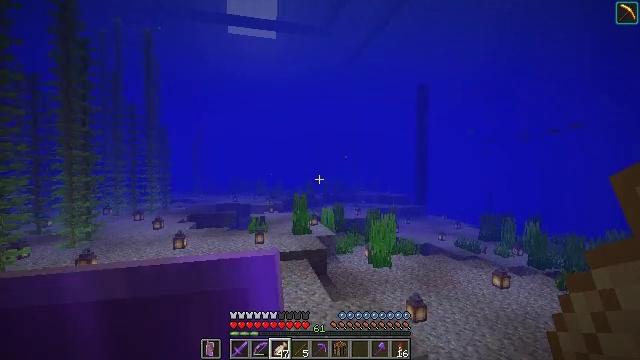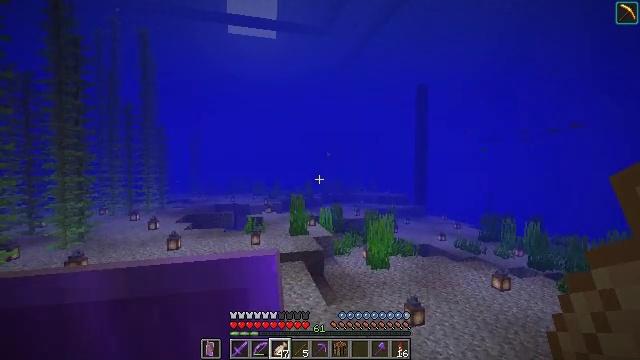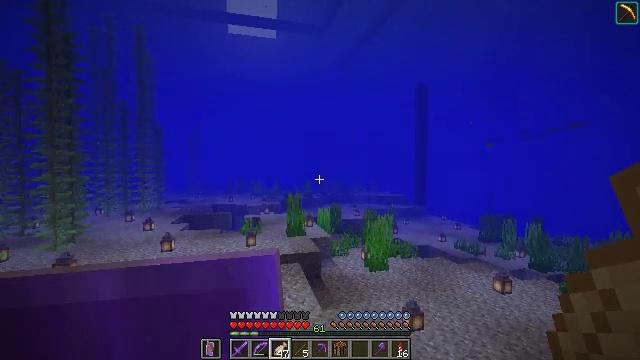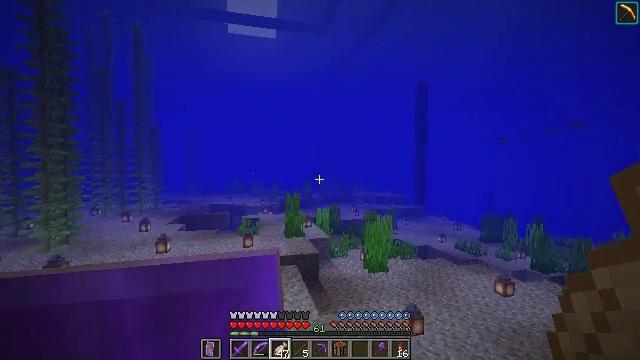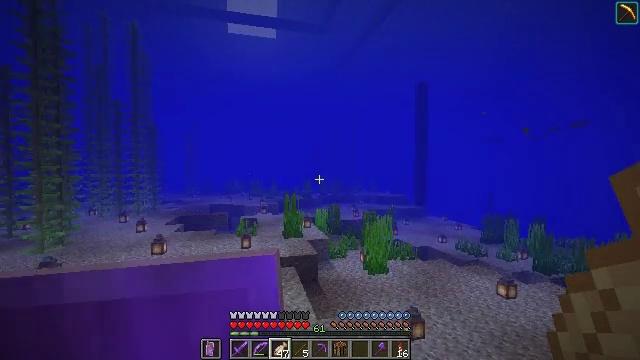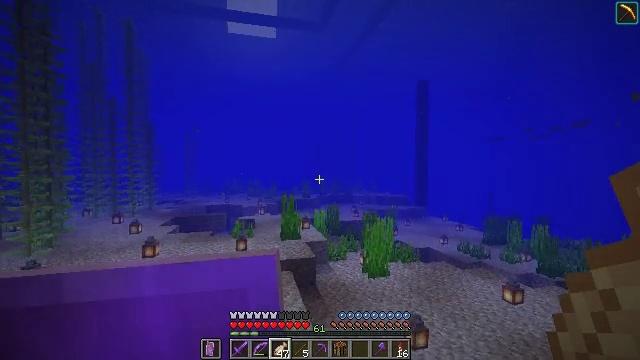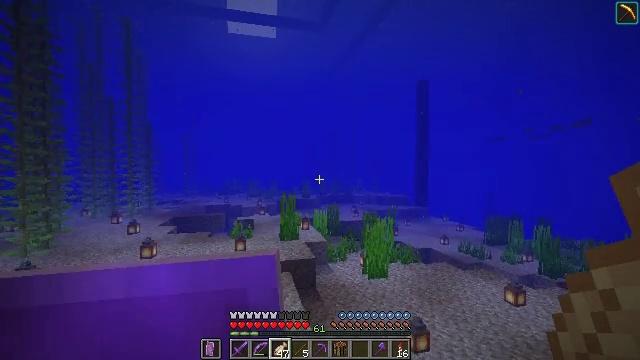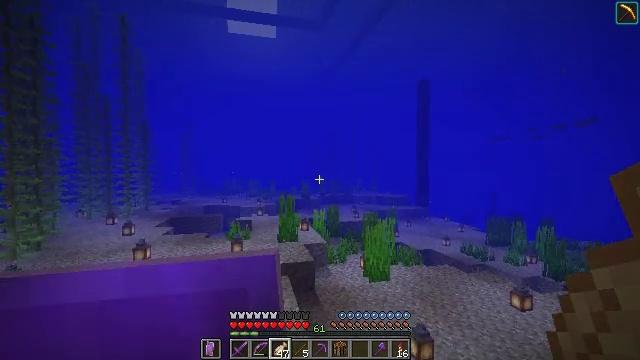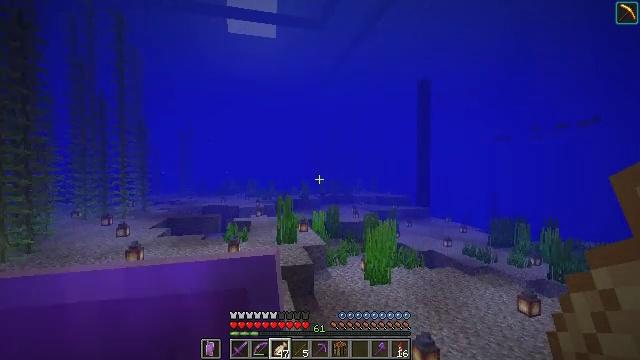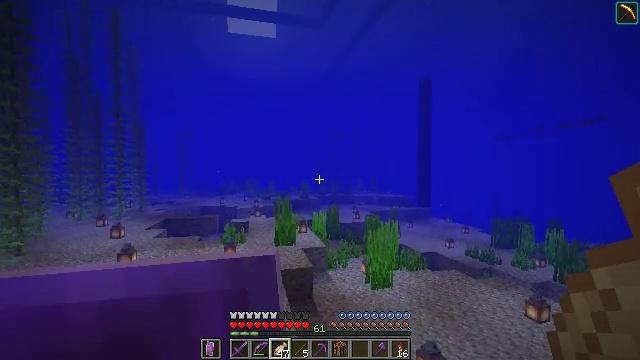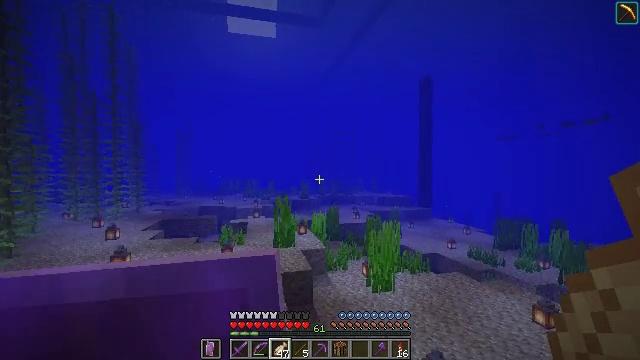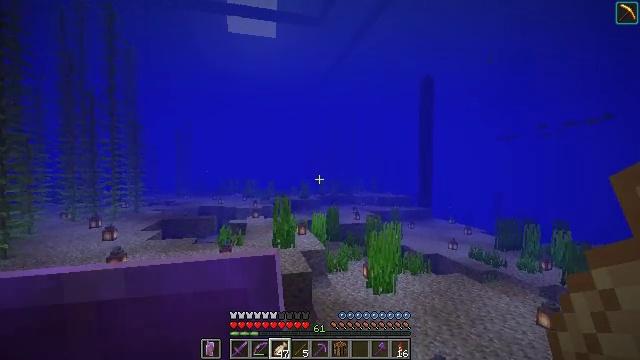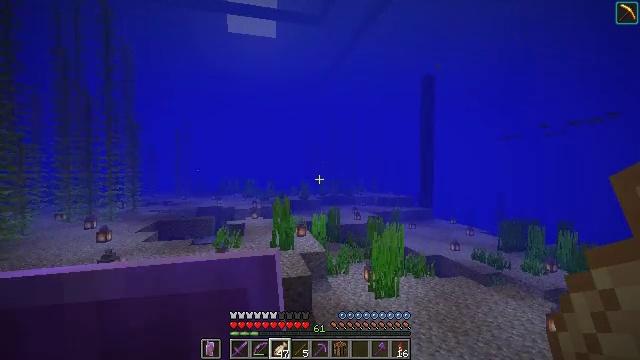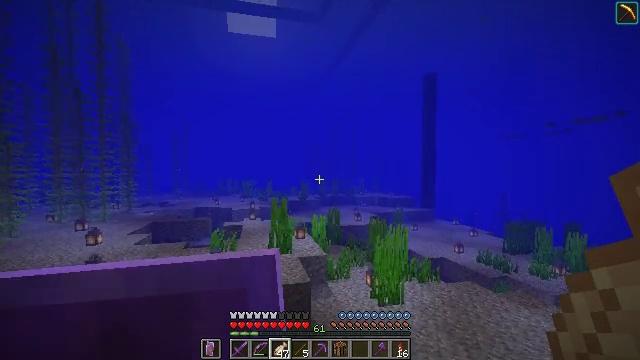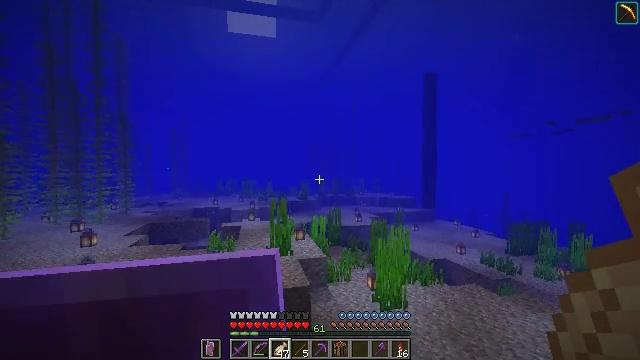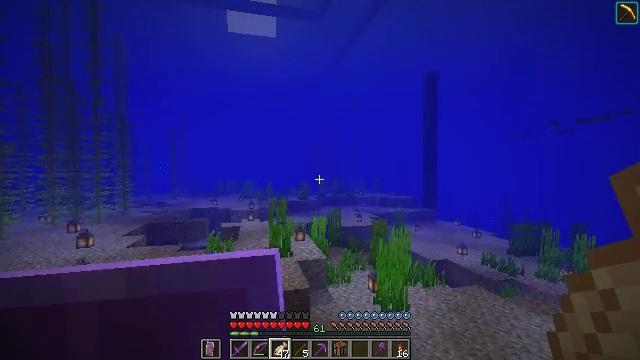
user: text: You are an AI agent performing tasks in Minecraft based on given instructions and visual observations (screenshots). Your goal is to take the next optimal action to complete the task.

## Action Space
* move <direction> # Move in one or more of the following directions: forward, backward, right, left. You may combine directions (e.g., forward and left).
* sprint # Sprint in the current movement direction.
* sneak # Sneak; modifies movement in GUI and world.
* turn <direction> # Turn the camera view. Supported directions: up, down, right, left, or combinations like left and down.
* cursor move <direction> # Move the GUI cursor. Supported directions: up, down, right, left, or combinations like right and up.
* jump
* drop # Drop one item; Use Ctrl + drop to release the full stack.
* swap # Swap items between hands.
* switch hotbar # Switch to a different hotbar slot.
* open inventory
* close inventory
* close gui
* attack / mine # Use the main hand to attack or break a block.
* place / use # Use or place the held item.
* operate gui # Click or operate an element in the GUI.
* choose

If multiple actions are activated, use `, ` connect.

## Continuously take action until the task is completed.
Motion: motion action
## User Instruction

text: Dismantle the stonecutter.
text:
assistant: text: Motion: move forward, sprint
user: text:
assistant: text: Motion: move forward, sprint
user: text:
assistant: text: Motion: move forward, sprint
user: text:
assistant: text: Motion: move forward, sprint
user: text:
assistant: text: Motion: move forward, sprint
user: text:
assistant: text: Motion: move forward, sprint
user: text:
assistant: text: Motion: move forward, sprint
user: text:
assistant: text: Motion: move forward, sprint
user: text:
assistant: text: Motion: move forward, sprint
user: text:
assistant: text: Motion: move forward, sprint
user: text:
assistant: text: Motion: move forward, sprint
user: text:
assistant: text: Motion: move forward, sprint
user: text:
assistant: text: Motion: move forward, sprint
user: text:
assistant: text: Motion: move forward, sprint
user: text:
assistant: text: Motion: move forward, sprint
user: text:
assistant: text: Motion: move forward, sprint
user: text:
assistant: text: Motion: move forward, sprint
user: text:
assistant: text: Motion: move forward, sprint
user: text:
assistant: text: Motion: move forward, sprint
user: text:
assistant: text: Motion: move forward, sprint
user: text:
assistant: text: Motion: move forward, sprint
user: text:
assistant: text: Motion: move forward, sprint
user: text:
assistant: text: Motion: move forward, sprint
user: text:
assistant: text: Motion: move forward, sprint
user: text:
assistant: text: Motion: move forward, sprint
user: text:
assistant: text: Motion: move forward, sprint
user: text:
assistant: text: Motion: move forward, sprint
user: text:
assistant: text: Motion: move forward, sprint
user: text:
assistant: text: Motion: move forward, sprint
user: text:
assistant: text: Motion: move forward, sprint, turn left and down